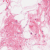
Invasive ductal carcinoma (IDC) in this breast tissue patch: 0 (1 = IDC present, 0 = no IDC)